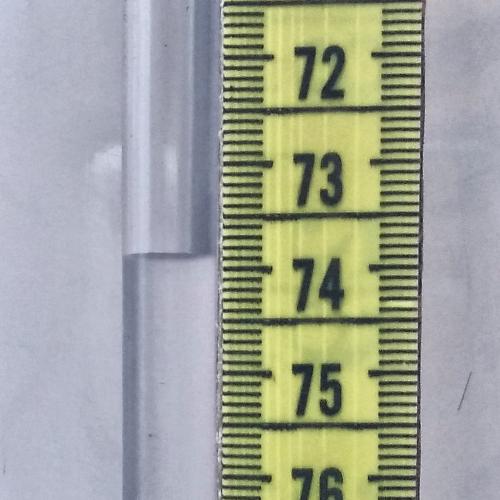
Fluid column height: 73.9 cm